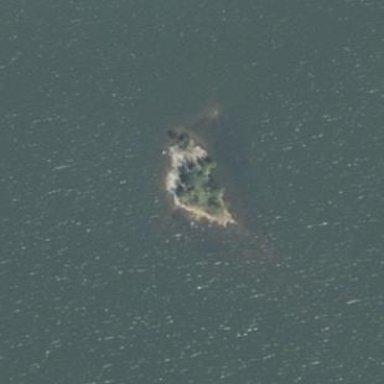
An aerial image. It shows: Islet.